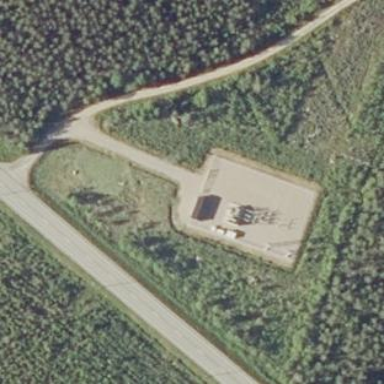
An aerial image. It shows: Substation for power supply.